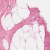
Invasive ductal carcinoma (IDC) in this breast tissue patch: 0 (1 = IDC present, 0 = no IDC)